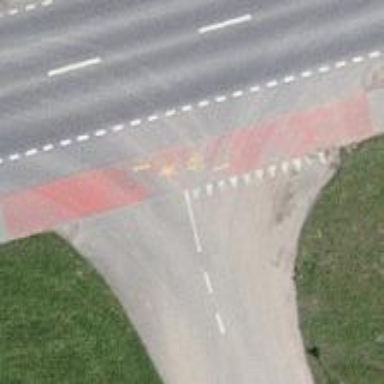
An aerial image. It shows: Road with "give way" sign.